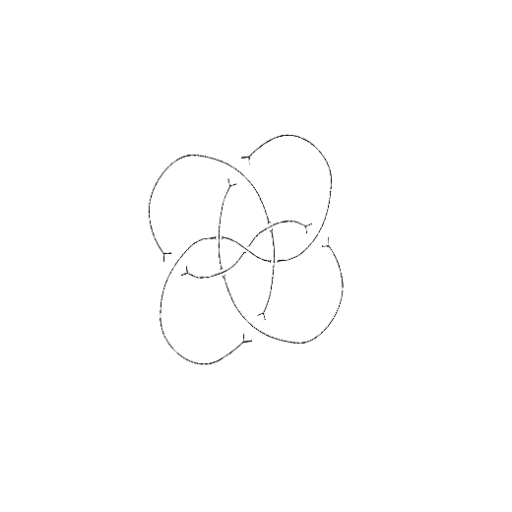
Crossing number: 9